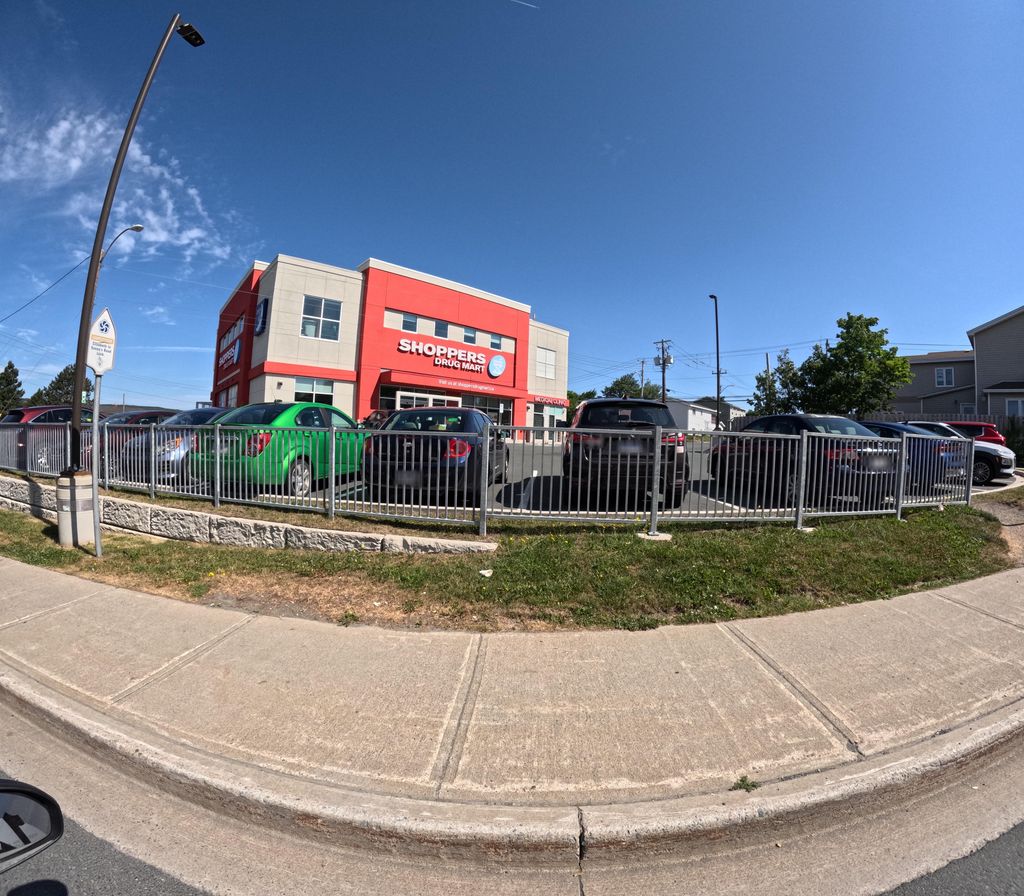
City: st_johns